Question: How would you get the "flv" file from A youtube page for example:www.youtube.com/watch?v=T8YCSJpF4g4... Any ideas?
So far ive tried:
'''
import urllib
import os
import sys
page=urllib.urlopen('http://www.youtube.com/watch?v=FuLDIgfPae8')
result = page.read()
#result=open("test.html").read()
print result
startindex = result.index("var swfArgs")
result = result[startindex:]
endindex=result.index("};")
result=result[:endindex]
result = result.split(",")
get={}
print result
def download(url,output):
"""Copy the contents of a file from a given URL to a local file."""
webFile = urllib.urlretrieve(url,output+".flv")
for line in result:
if "video_id" in line or ""t"" in line :
v,vnum = line.replace(""","").split(":")
get[v.strip()]=vnum.strip()
dload = "http://www.youtube.com/get_video?video_id=%s&t=%s" % ( get['video_id'],get['t'])
try :
download(dload,get['video_id'])
except Exception,e:
print "Error: ",e
'''
but this gives me an error:
'''
startindex = result.index("var swfArgs")
ValueError: substring not found
'''
and im not sure how to fix this error.
@icktoofay
how would i recreat all of these requests?:

Please help this is killing me.
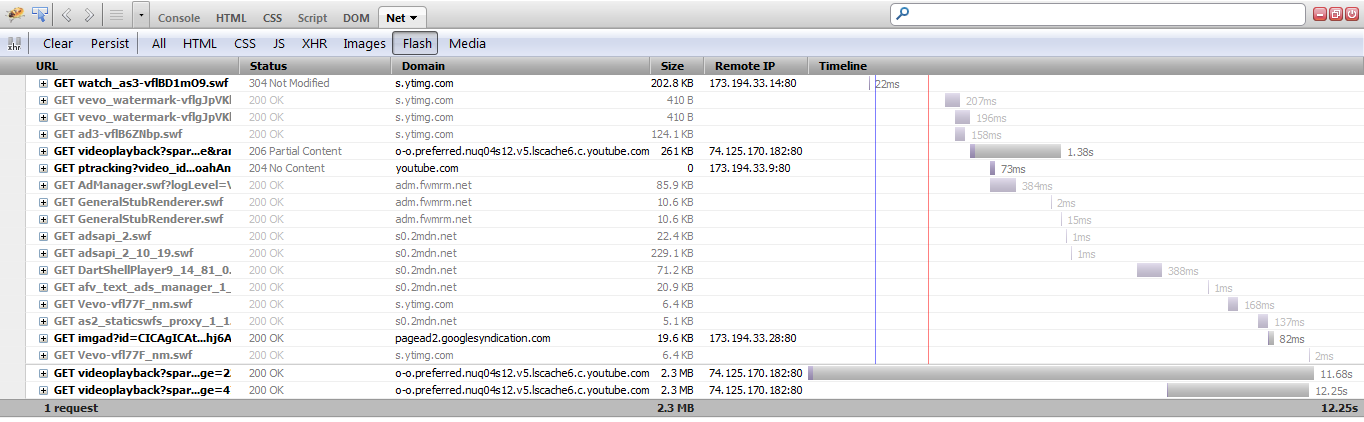
Answer: I suggest to take a look at <URL>. This is a short description taken from its website:
> is a small command-line program to download videos from
YouTube.com and a few more sites. It requires the interpreter,
version 2.x (x being at least 5), and it is not platform specific. It
should work in your Unix box, in Windows or in Mac OS X. It is
released to the public domain, which means you can modify it,
redistribute it or use it however you like.